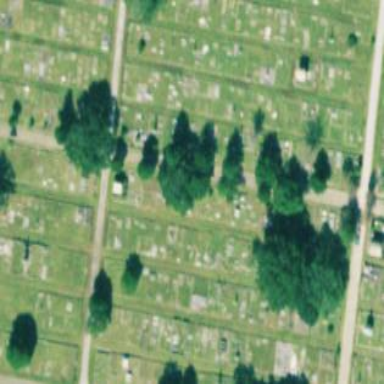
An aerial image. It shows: Sector of the cemetery.